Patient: sex M, age 68
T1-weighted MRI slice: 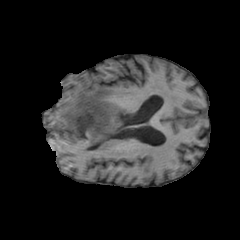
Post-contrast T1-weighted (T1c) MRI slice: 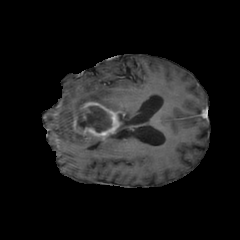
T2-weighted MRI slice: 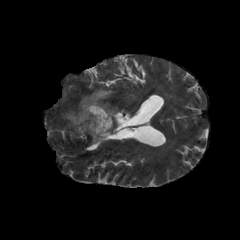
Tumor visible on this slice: yes
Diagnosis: Glioblastoma, IDH-wildtype
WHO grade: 4